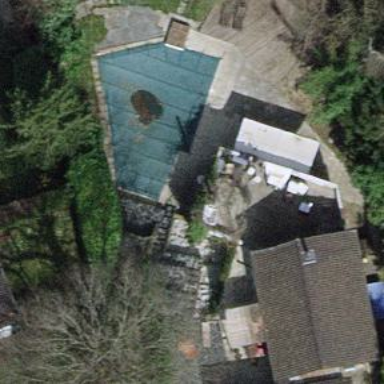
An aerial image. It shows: Swimming pool located in leisure land.